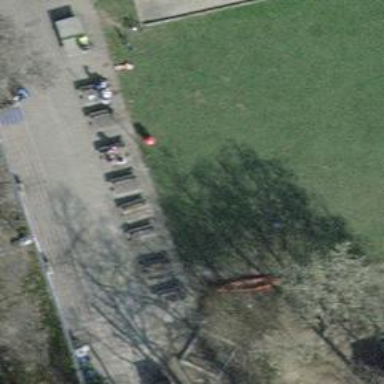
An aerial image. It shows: Picnic table located in leisure land area.